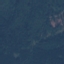
Land use / land cover: Forest